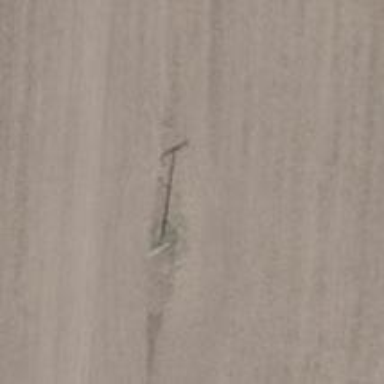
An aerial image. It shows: Power pole.